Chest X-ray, PA view. Patient: 46 years old, sex F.
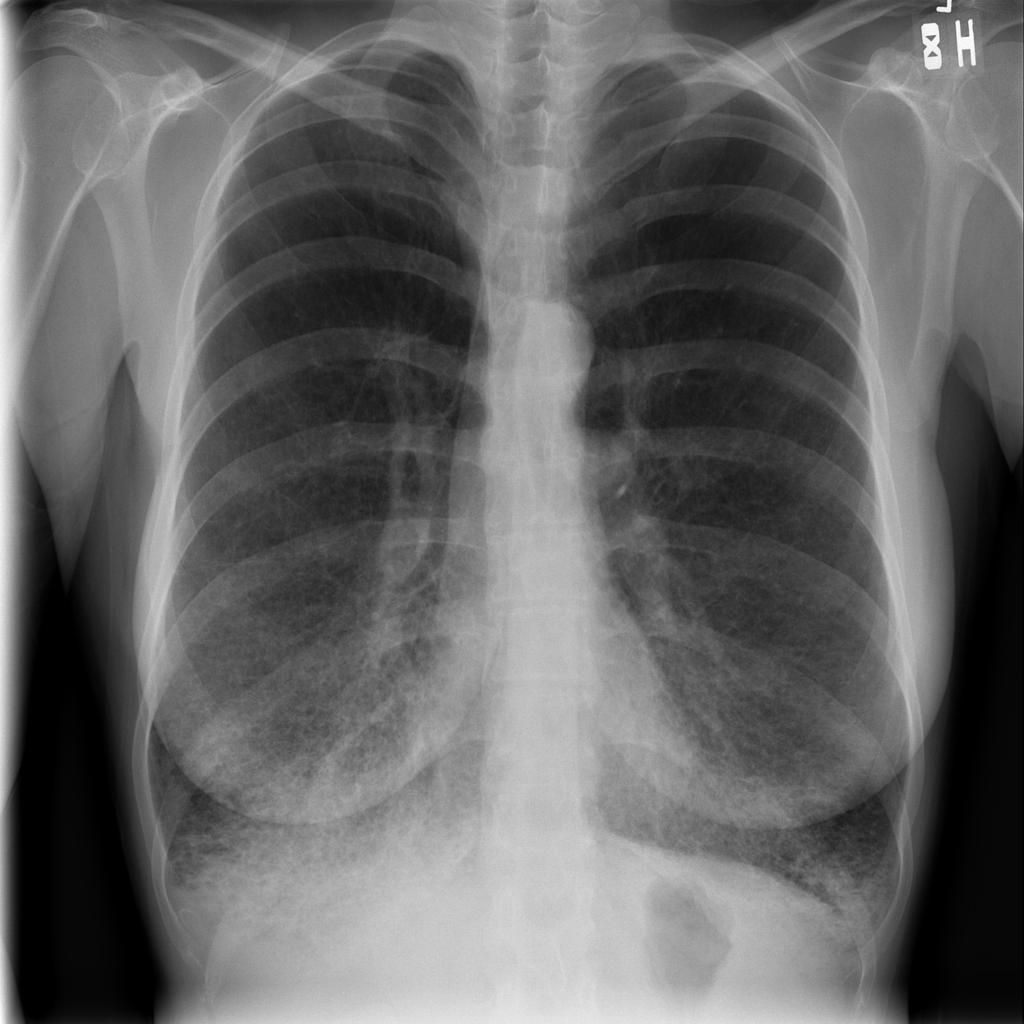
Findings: No Finding